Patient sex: F
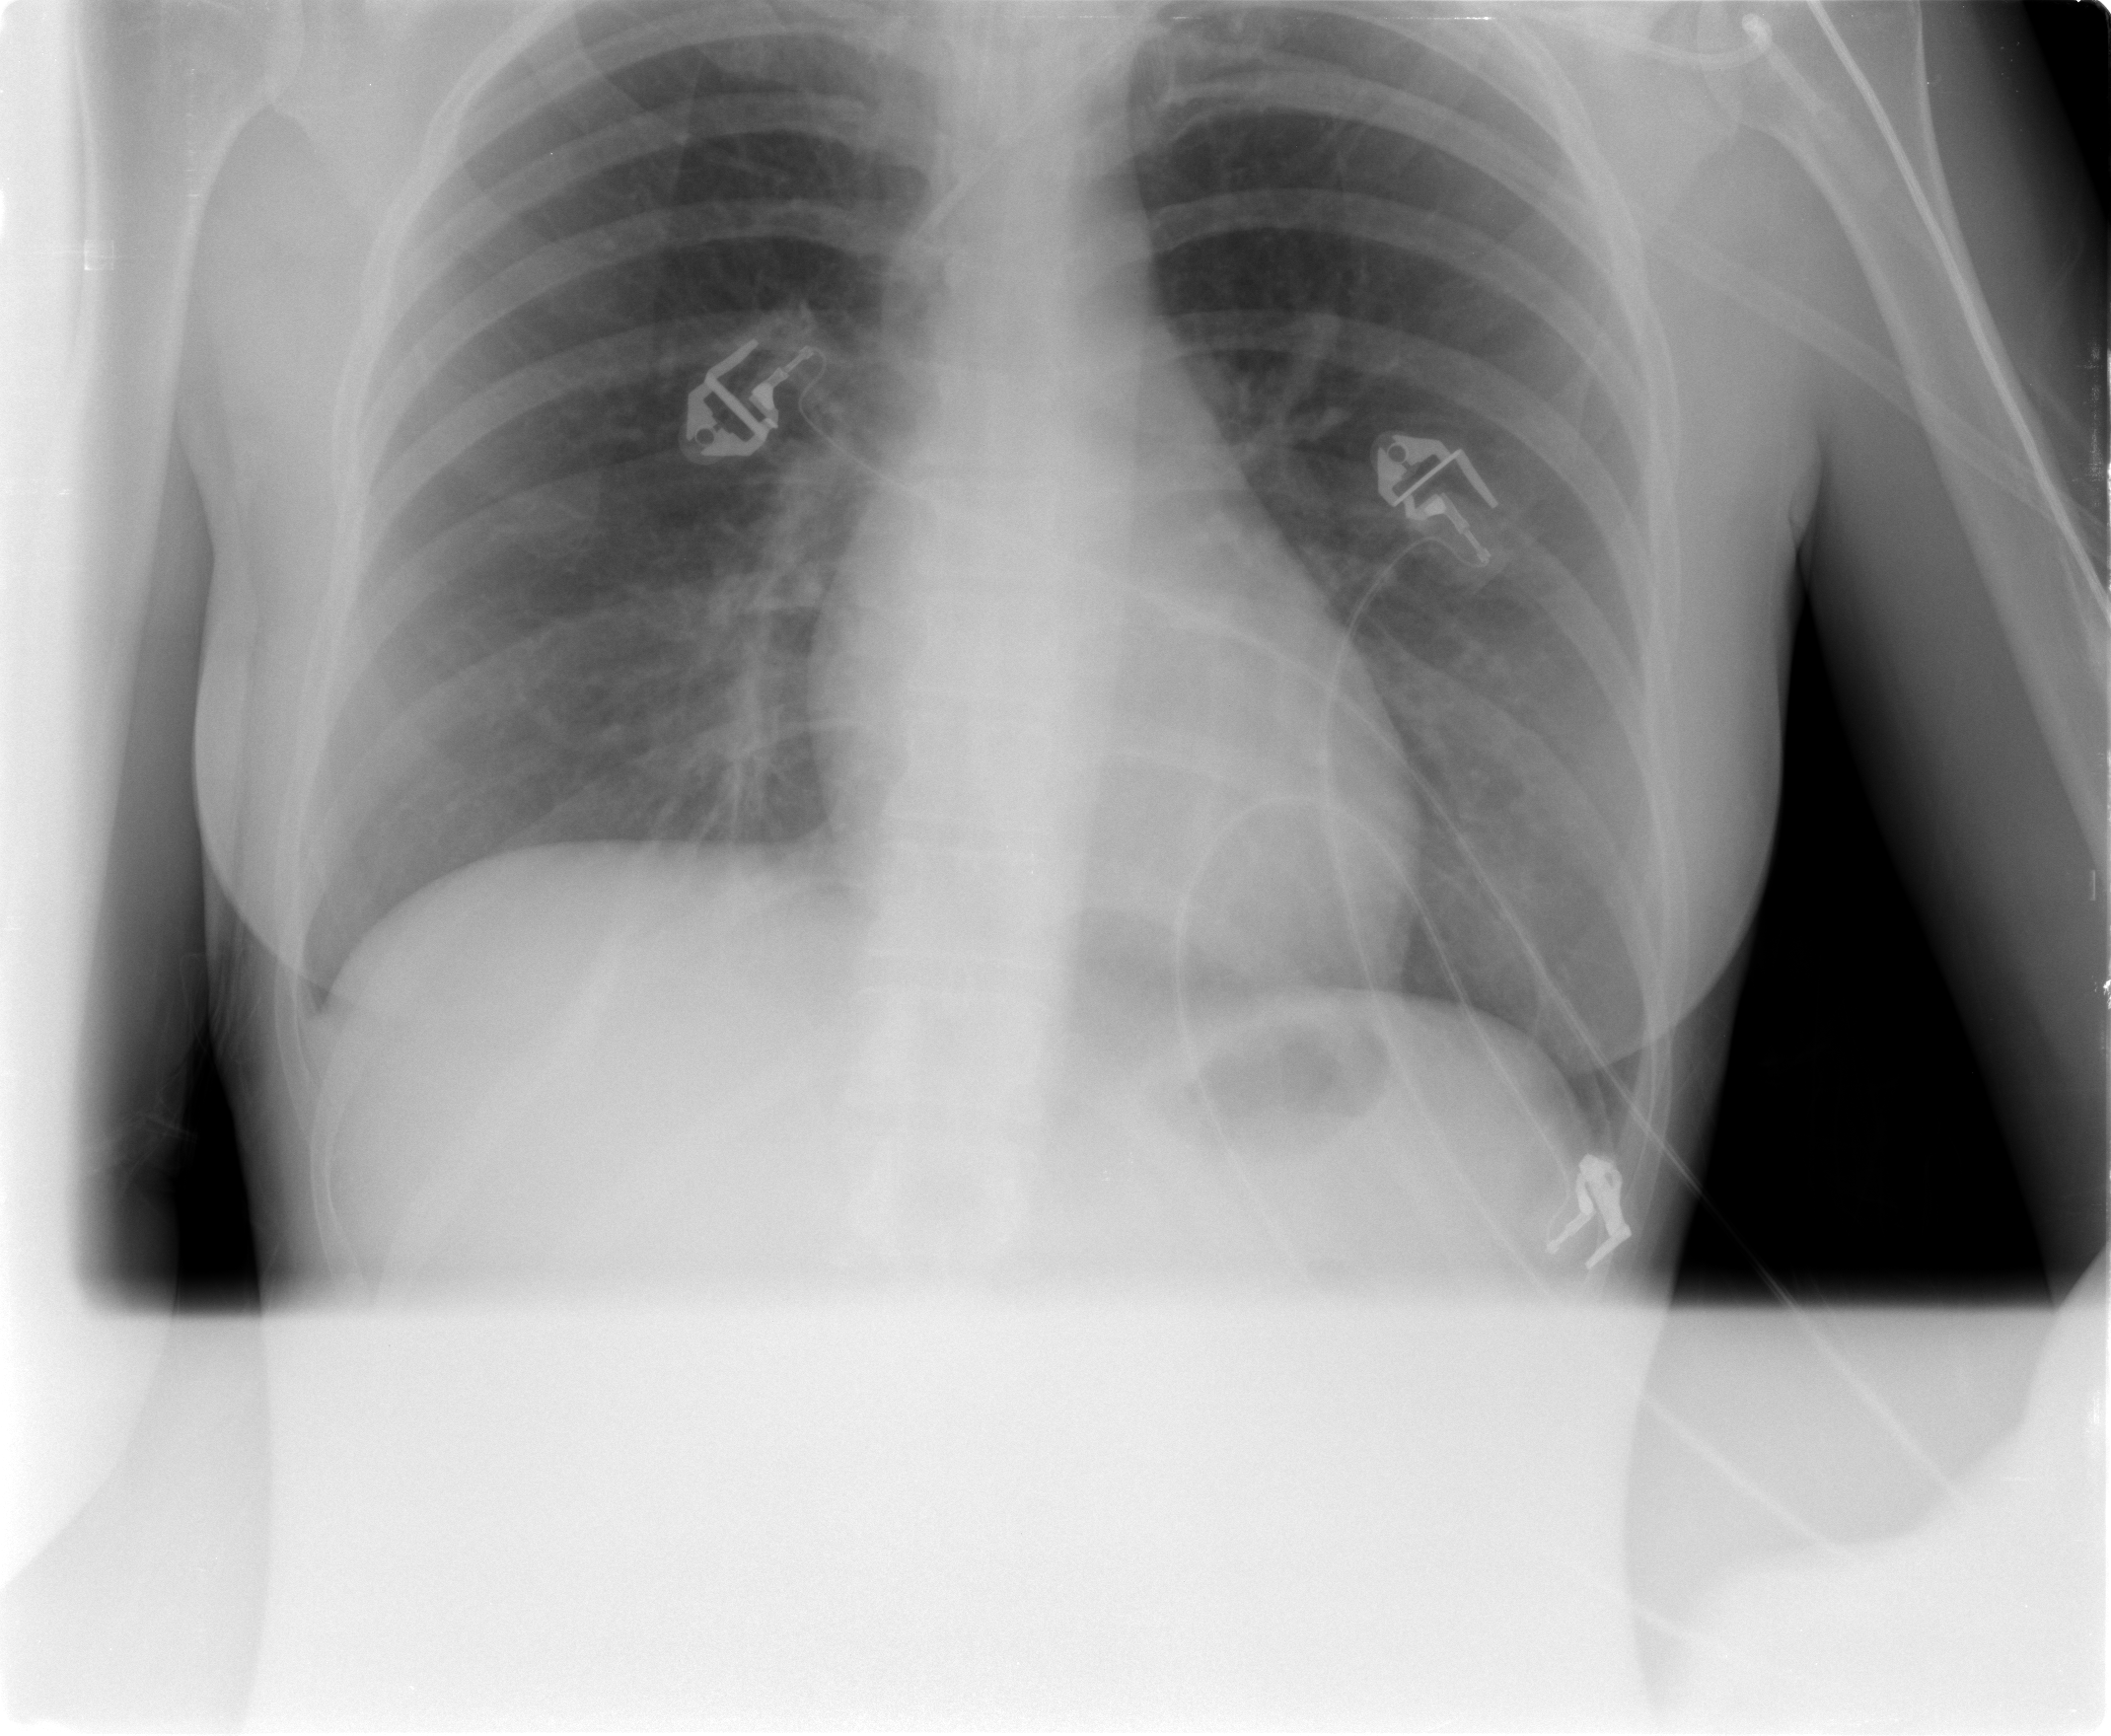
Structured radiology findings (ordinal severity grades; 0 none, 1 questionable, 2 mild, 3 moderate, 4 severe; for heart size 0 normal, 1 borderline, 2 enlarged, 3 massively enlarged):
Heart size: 0
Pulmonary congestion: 0
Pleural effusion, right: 0
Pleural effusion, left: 0
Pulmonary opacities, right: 0
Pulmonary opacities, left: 1
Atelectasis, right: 0
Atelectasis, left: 0